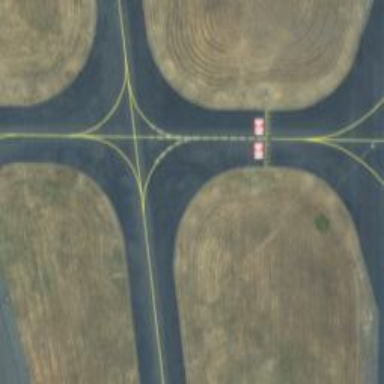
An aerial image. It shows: Image of taxiway at airport.